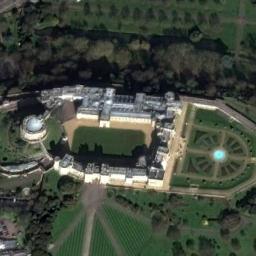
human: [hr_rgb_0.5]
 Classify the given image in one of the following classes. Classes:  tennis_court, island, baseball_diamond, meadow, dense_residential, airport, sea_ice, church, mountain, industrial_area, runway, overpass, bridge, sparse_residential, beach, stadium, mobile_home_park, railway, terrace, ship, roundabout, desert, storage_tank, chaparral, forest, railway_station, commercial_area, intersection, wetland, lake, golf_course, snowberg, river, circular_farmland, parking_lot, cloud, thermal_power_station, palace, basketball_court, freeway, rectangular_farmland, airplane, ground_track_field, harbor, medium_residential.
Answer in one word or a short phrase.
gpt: palace